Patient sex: F
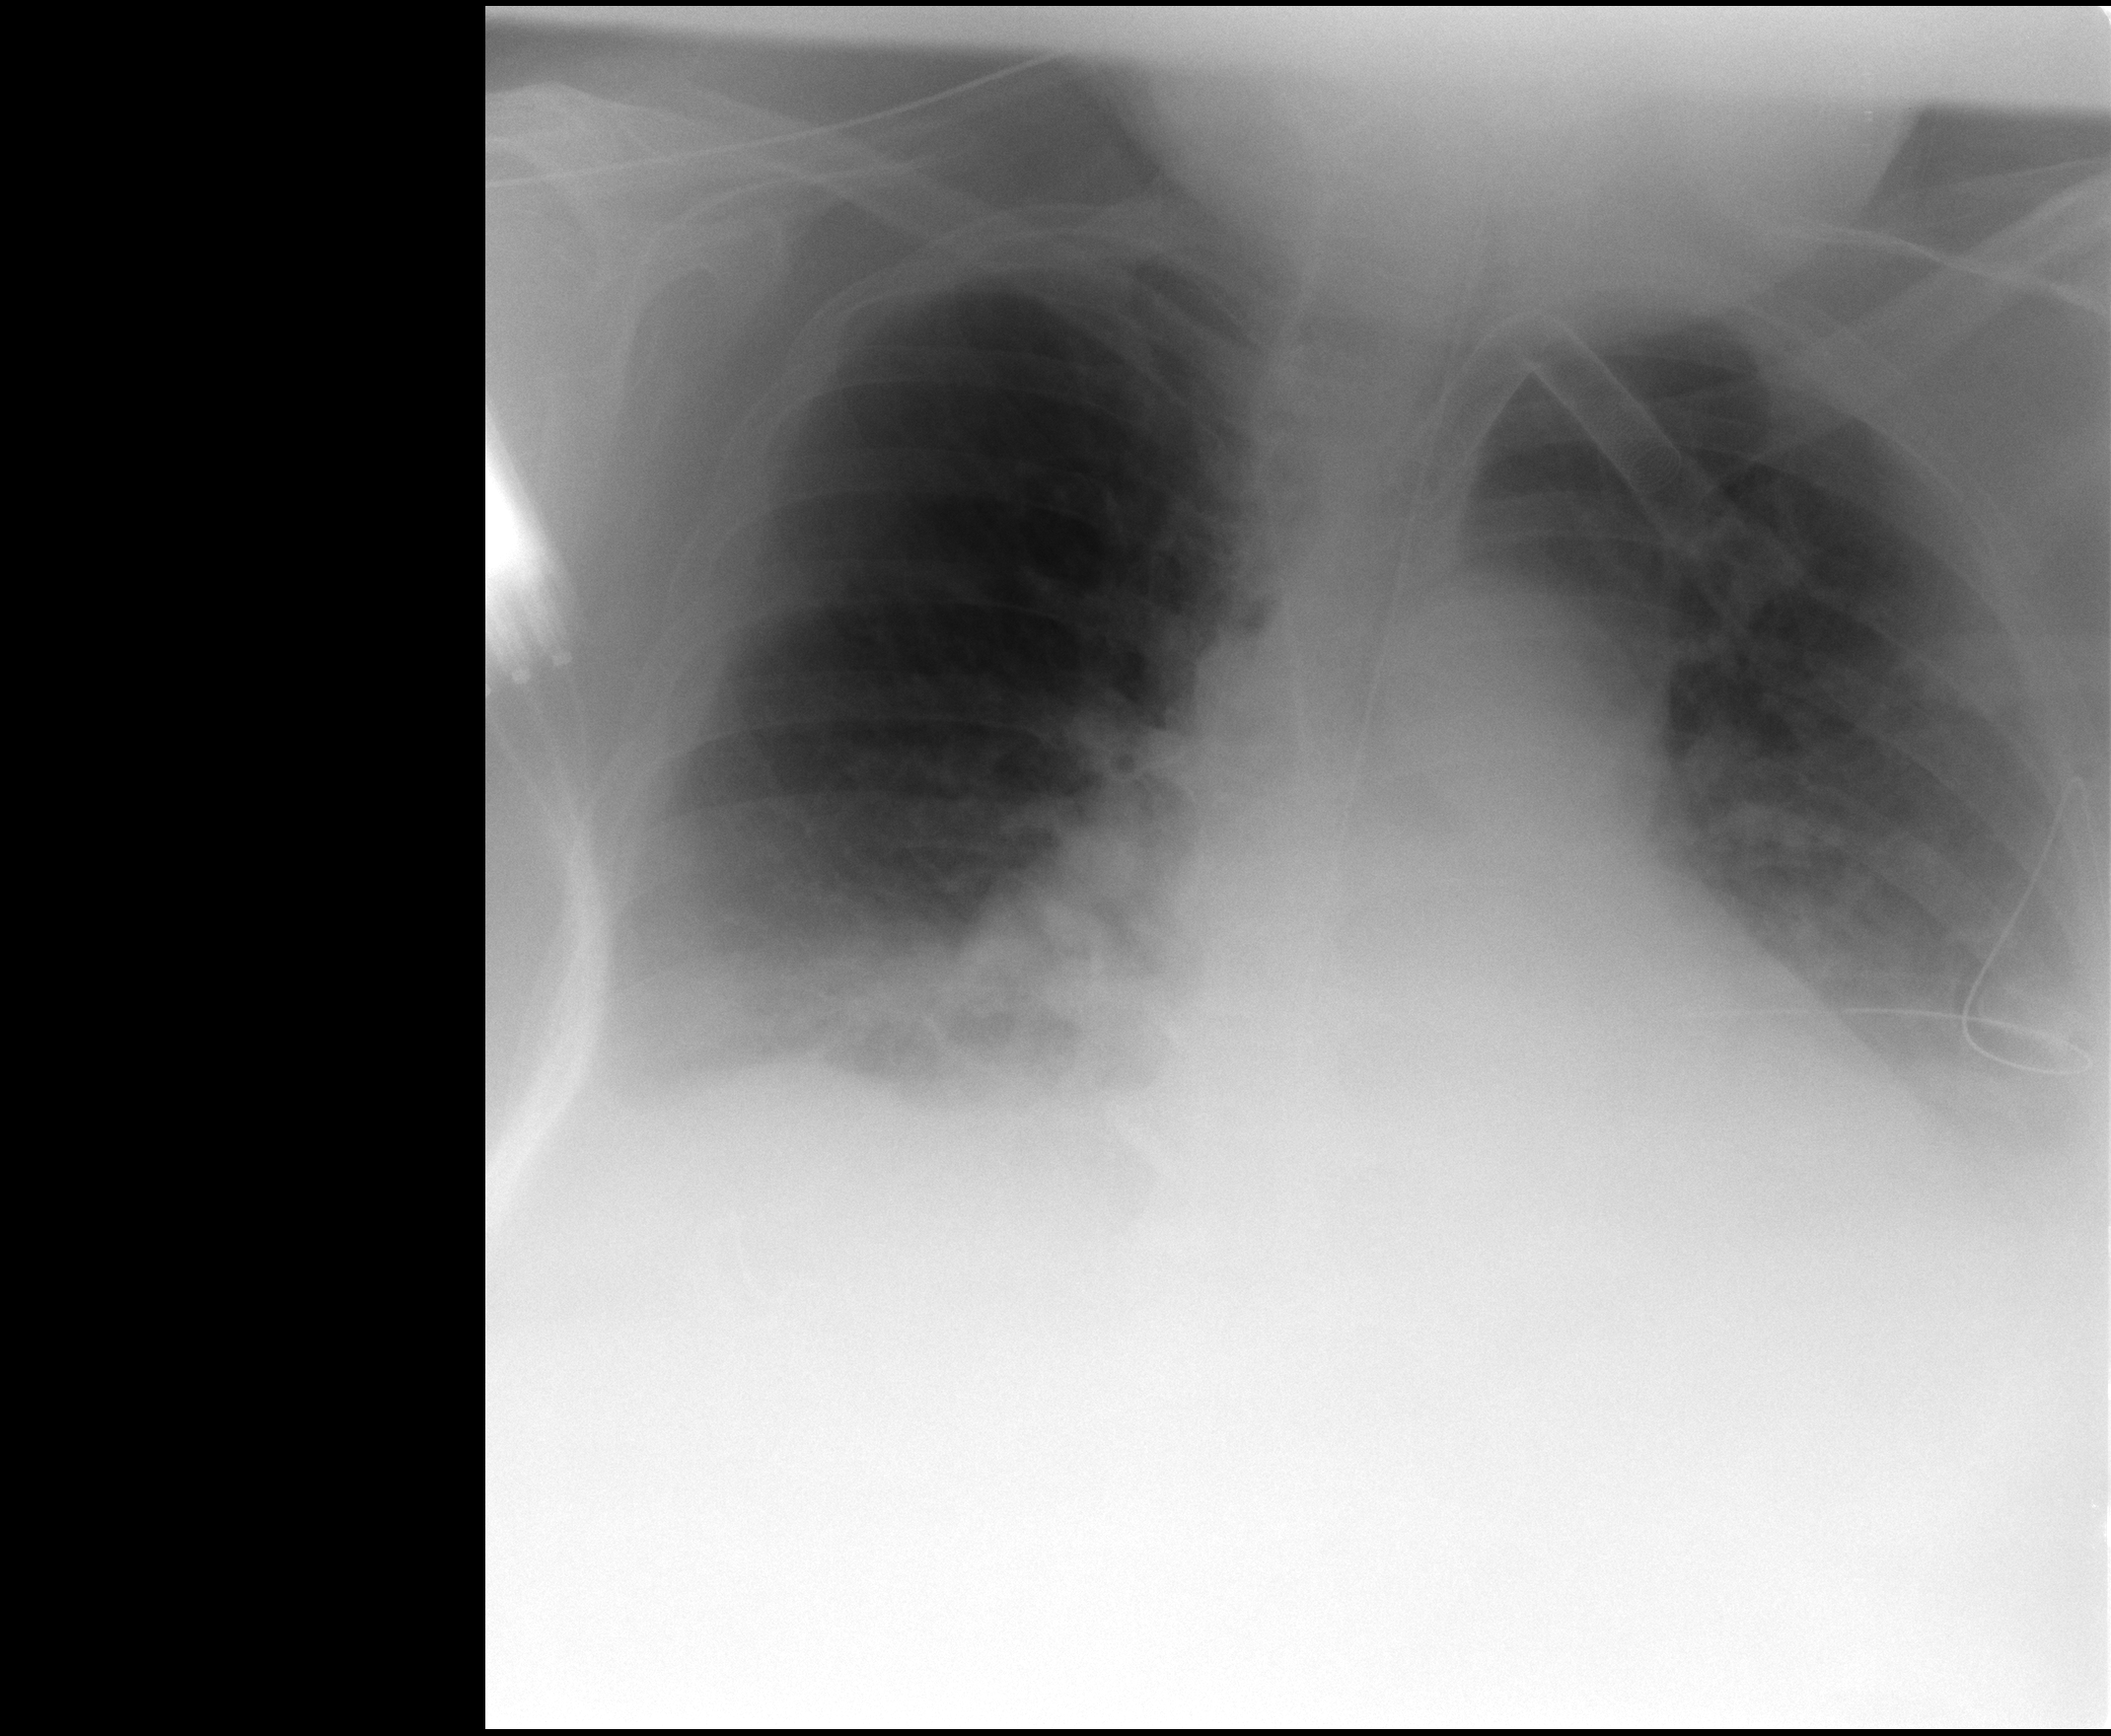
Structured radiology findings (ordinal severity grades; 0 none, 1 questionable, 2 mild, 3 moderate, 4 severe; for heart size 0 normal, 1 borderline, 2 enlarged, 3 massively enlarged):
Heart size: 1
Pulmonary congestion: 2
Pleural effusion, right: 2
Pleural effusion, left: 3
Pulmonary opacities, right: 0
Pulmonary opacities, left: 2
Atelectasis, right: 2
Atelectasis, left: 2